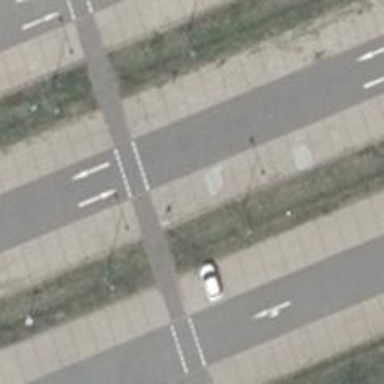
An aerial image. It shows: Parking aisle designated as service road.